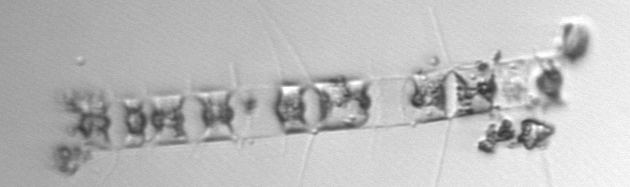
Label: Chaetoceros_didymus